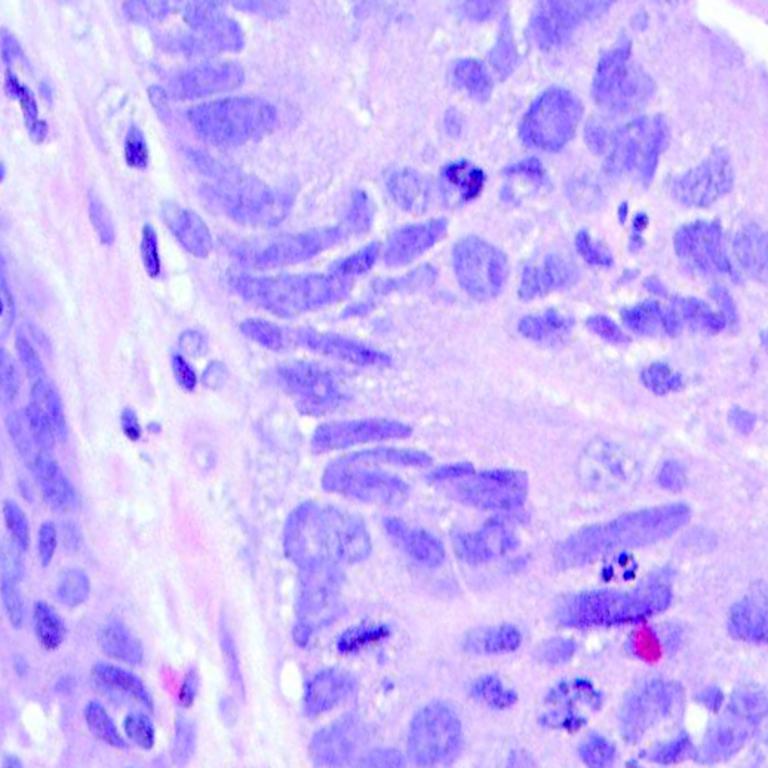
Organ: colon
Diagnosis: adenocarcinomas